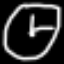
Label: clock